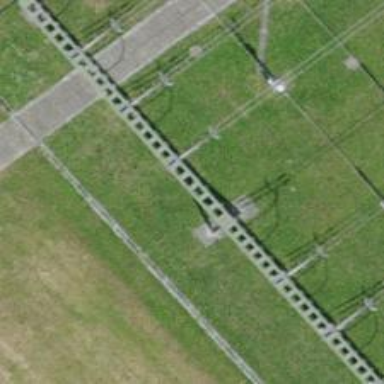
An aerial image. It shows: Insulator used in power systems.